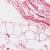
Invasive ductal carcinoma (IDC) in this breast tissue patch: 0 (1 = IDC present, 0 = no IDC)